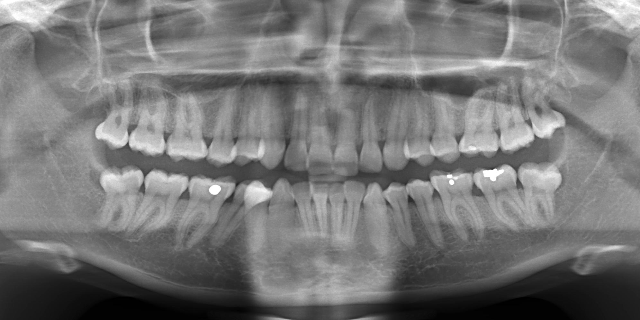
adult